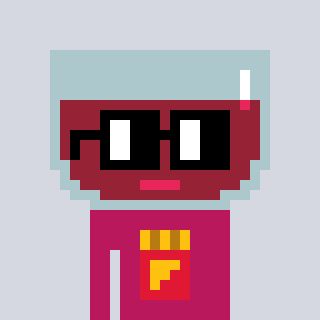
a pixel art character with square black glasses, a wine-shaped head and a darkpink-colored body on a cool background